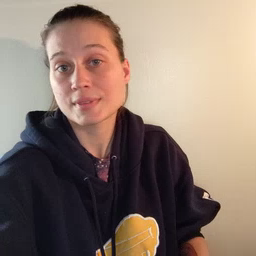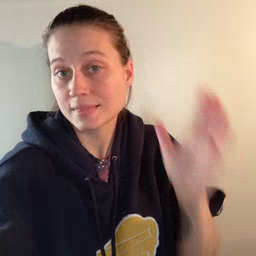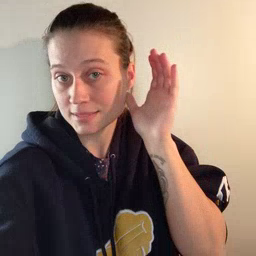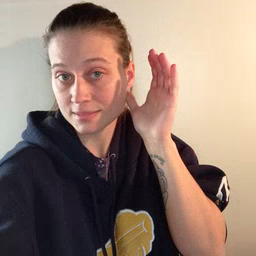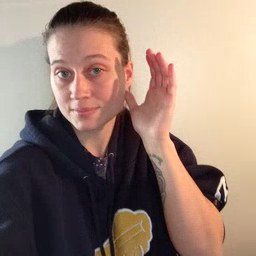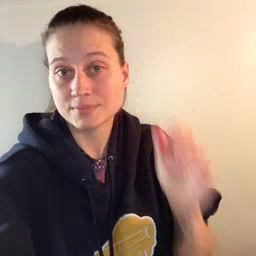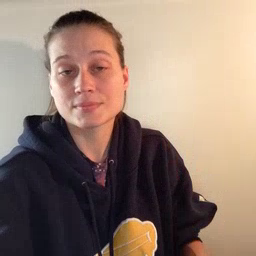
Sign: listen